Question: On mobile devices, Bootstrap 3 by default reduces the navigation bar (navbar) to a hamburger icon. When clicking the hamburger, a JavaScript toggles the display of the navigation menu items - either expanding or collapsing the navbar. But
# how to toggle the bootstrap mobile navbar collapse/expand without requiring JavaScript?
If this were possible, it would have nice : users can already navigate before JavaScript is executed (a good plus on flaky mobile connections), and smaller projects may be able to drop the dependency on jQuery + bootstrap javascript entirely, saving around 45k on first page load. Plus, the site becomes more - at least the page navigation stays usable.
Alternatively, one could <URL> for the navbar.
For reference, this is what the <URL> example looks like in mobile mode:

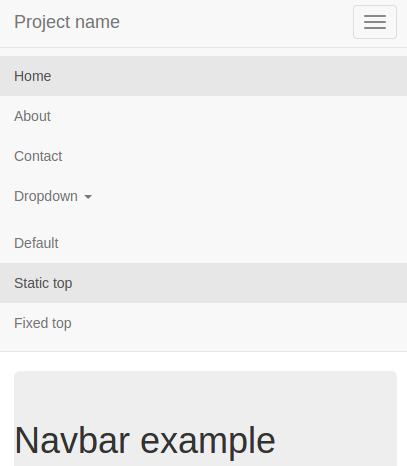
Answer: Yes, it's possible!
# Getting the BS3 mobile navbar to toggle without JavaScript
1. creating a hidden checkbox that contains the navbar state (expand if checked)
2. changing the navbar button to a label for this invisible checkbox
3. use the CSS General Sibling Selector to toggle display of the navbar.
How to change CSS attributes without JavaScript was discussed before on SO, and the principle shown there <URL>. Applying this bootstrap is straightforward.
Try the <URL>
A full demo is available on Github project <URL>.
# Browser Support
- - -
# Limitations
-
# Steps in detail
First, custom CSS you need to add:
'''
/* show the collapse when navbar toggle is checked */
#navbar-toggle-cbox:checked ~ .collapse {
display: block;
}
/* the checkbox used only internally; don't display it */
#navbar-toggle-cbox {
display:none
}
'''
Then change the navbar HTML as follows:
'''
<!-- insert checkbox -->
<input type="checkbox" id="navbar-toggle-cbox">
<!-- change the "hamburger" icon from being a button to a label for checkbox -->
<div class="navbar-header">
<label for="navbar-toggle-cbox" class="navbar-toggle collapsed" data-toggle="collapse" data-target="#navbar" aria-expanded="false" aria-controls="navbar">
<span class="sr-only">Toggle navigation</span>
<span class="icon-bar"></span>
<span class="icon-bar"></span>
<span class="icon-bar"></span>
</label>
<!-- end label not button -->
'''